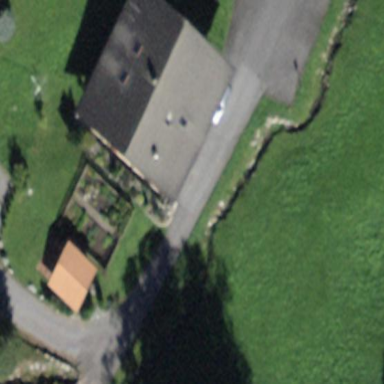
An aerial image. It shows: Residential building.